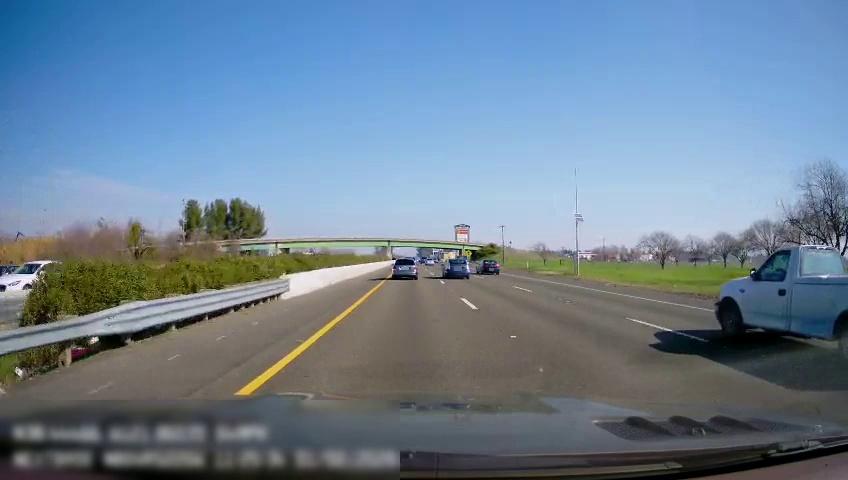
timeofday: Day
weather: Sunny
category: Drivable Space
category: Vehicles | SUV
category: Vehicles | SUV
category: Vehicles | Truck
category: Vehicles | SUV
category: Vehicles | SUV
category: Vehicles | SUV
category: Vehicles | Car
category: Vehicles | Car
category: Lanes | Current Lane
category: Lanes | Current Lane
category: Lanes | Alternate Lane
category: Lanes | Alternate Lane